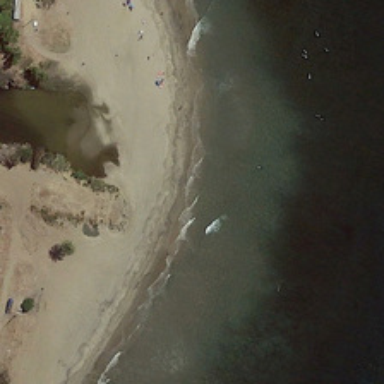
A beach with several green trees is near an ocean .